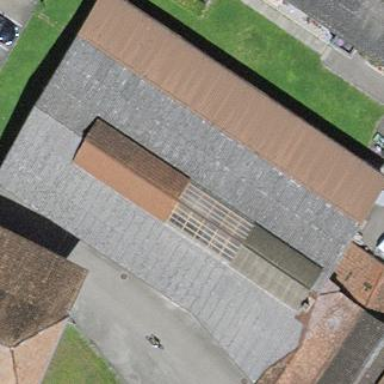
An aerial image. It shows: Warehouse.